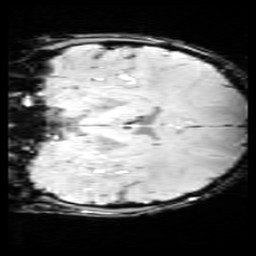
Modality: SWI
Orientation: coronal
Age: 11
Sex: female
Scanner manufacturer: siemens
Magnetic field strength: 3 T
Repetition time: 0.027 s
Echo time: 0.02 s